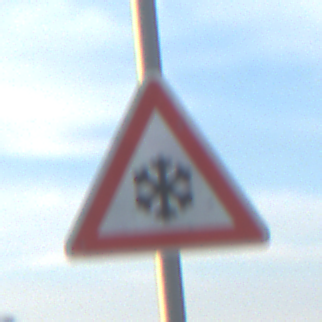
Verkehrszeichen: SchneeOderEisglaette
Umgebung: Outdoor, Nature
Tageszeit: SunriseSunset
Wetter: PartlyCloudy
Licht: Natural
Jahreszeit: NotSpecified
Kontrast: MediumContrast